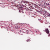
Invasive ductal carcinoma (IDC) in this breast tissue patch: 0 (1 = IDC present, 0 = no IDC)